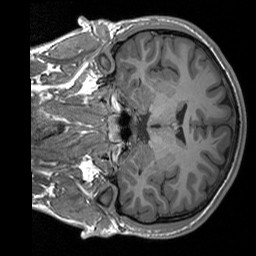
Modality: T1w
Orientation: coronal
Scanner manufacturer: siemens
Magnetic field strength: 3 T
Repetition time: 1.76 s
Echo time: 0.0022 s